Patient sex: M
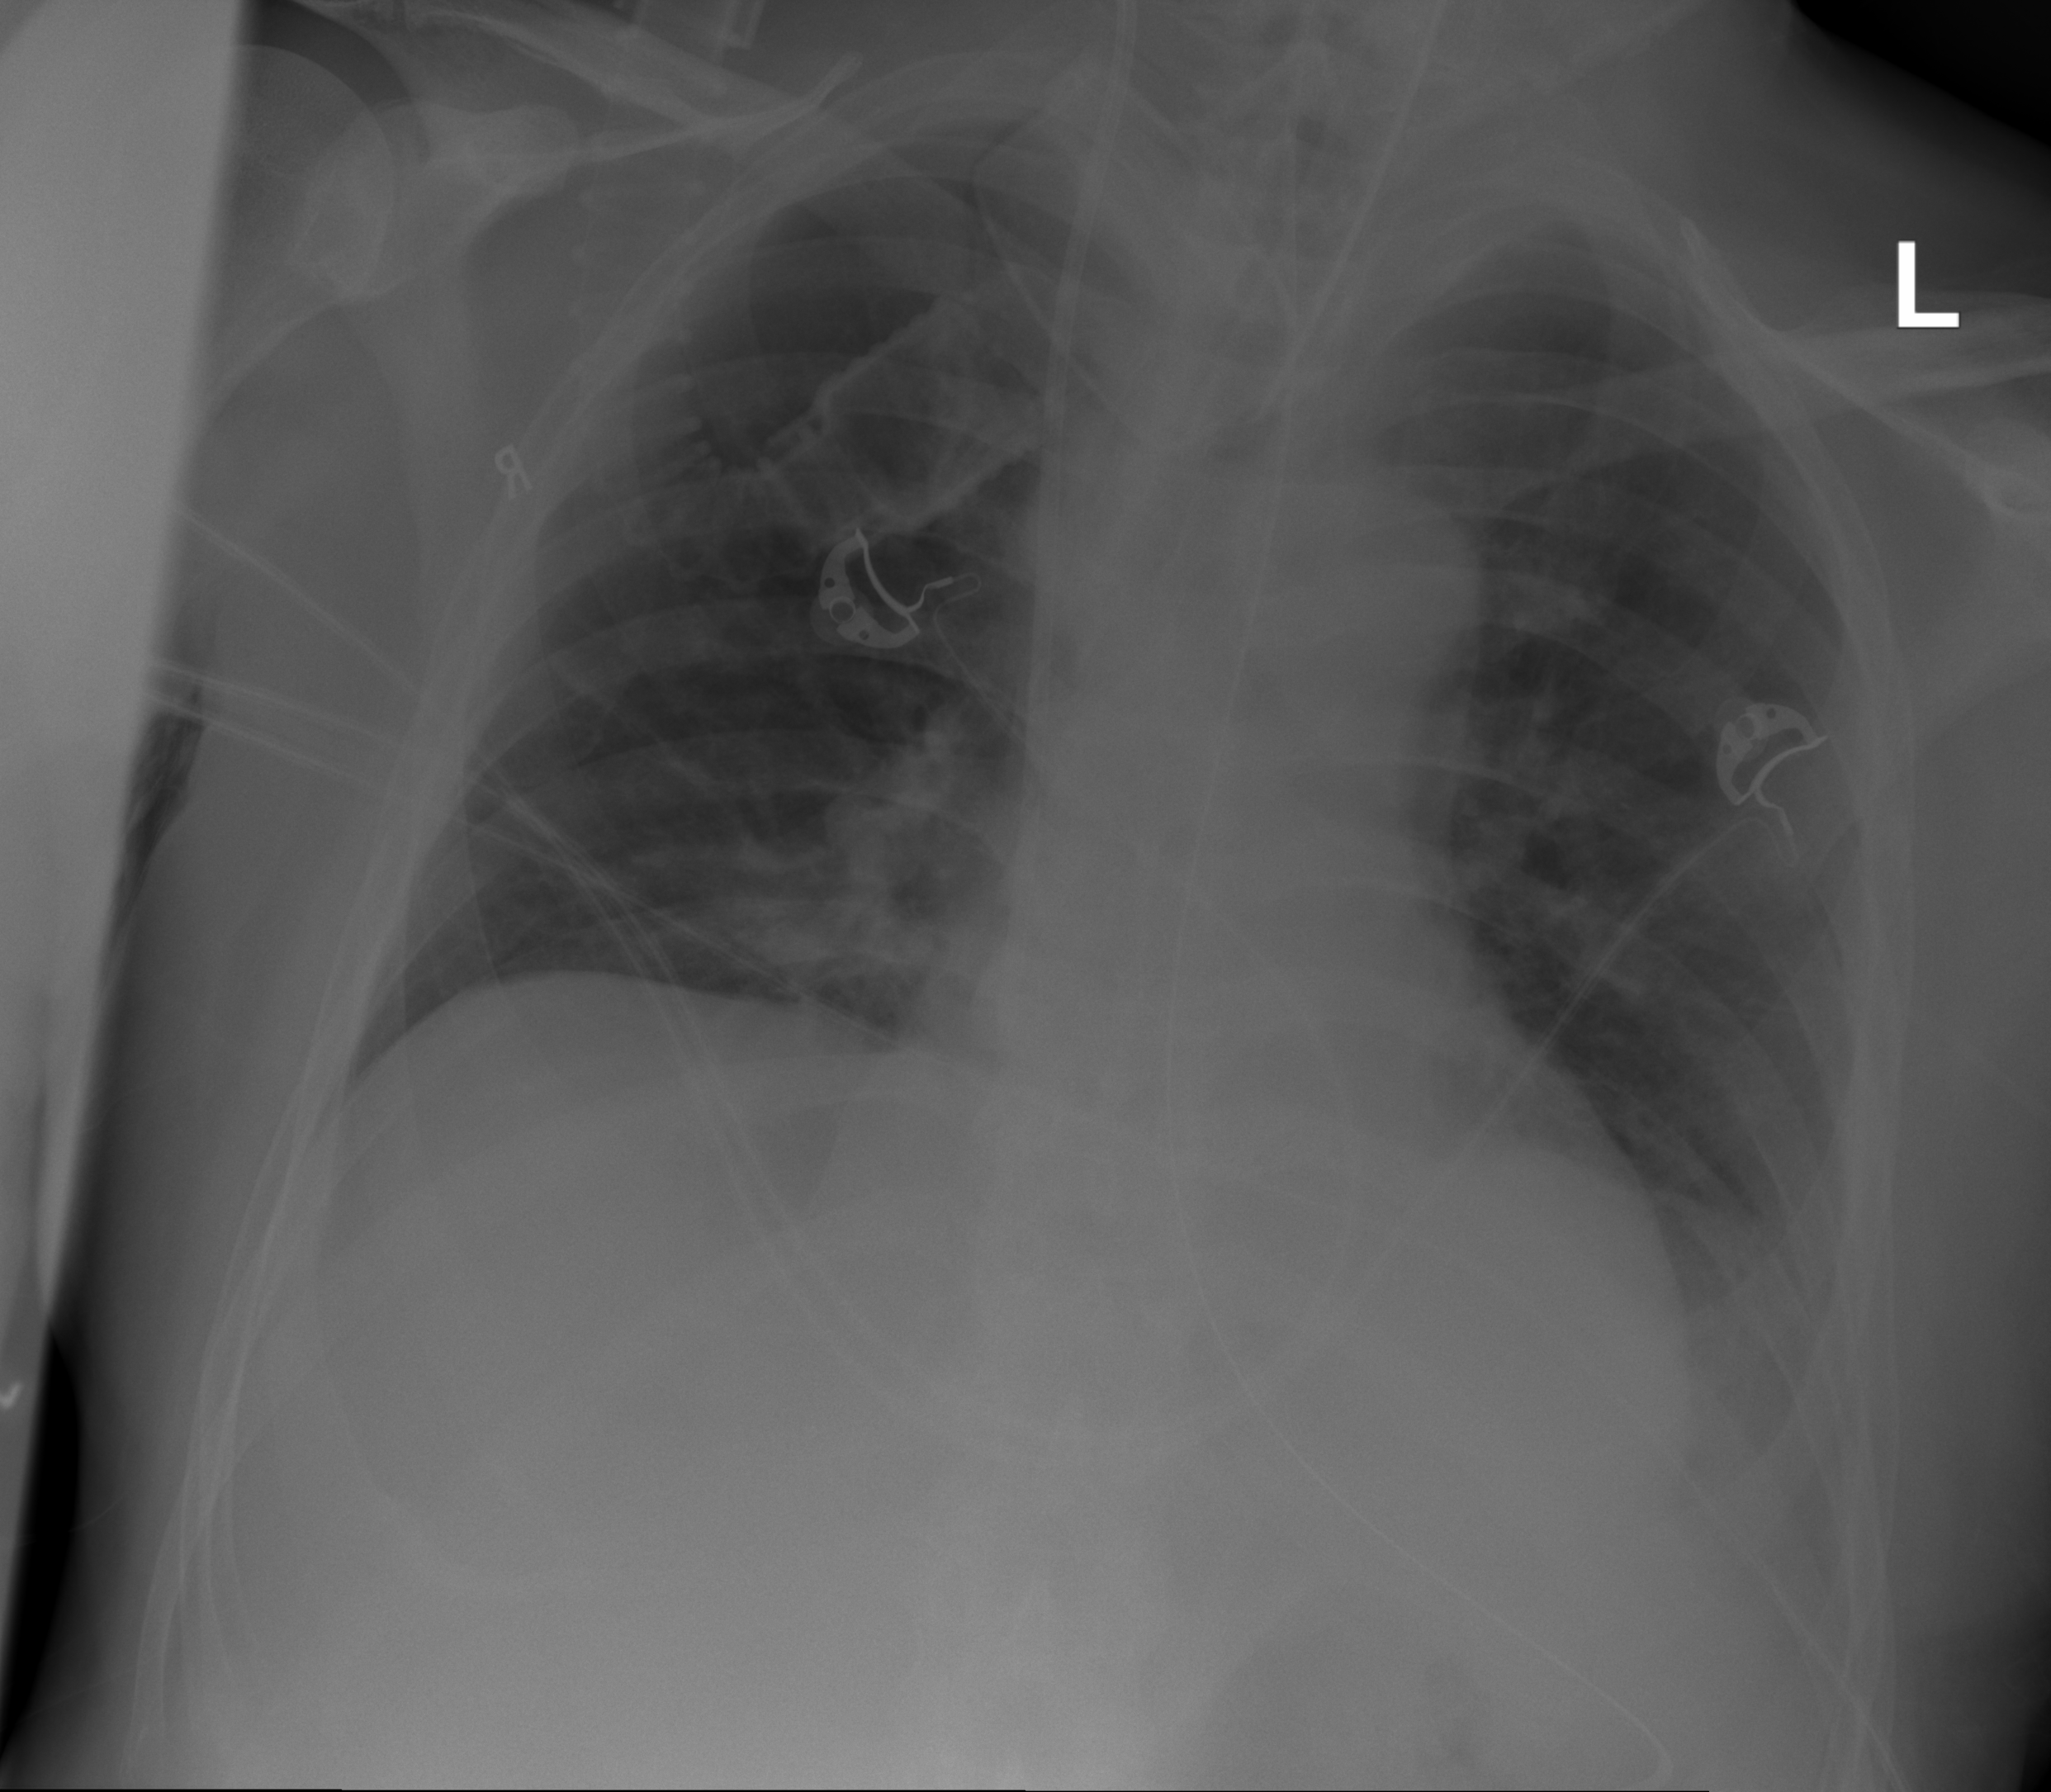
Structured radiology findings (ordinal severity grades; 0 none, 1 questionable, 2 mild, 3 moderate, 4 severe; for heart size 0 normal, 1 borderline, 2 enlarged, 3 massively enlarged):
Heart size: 0
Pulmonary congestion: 0
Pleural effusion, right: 0
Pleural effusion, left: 2
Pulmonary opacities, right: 2
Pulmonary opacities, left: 2
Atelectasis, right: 2
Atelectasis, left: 0